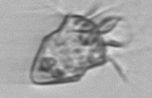
Label: Strombidium_morphotype1